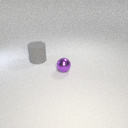
small purple metal sphere in front of large gray rubber cylinder